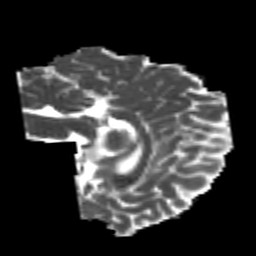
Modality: MD
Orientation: sagittal
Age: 24
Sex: female
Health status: healthy
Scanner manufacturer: philips
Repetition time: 7.387 s
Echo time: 0.08599 s